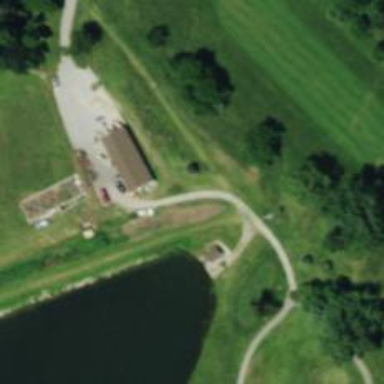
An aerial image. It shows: Service road designated as golf cart path.